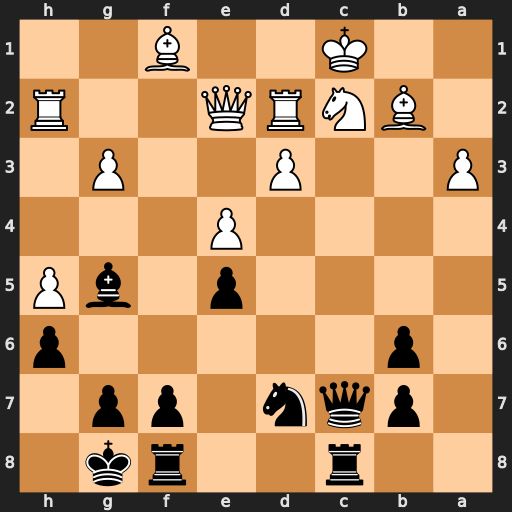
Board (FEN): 2r2rk1/1pqn1pp1/1p5p/4p1bP/4P3/P2P2P1/1BNRQ2R/2K2B2
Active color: b
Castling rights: -
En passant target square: -
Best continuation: Qxc2#